Question: I want to get text from table in PDF file?

I cannot get cell in table. I was try to run example of Leadtools but it cannot auto detect cell.
> <URL>
Can you give me advice? Thanks all
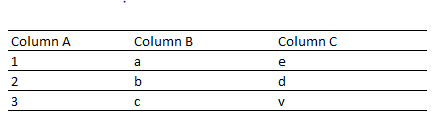
Answer: In tables similar to the image you posted, you should be able to find the cells using the IOcrPage.TableZoneManager.AutoDetectCells() method. This method is used in the OcrMultiEngineDemo project that's shipped with the current version of LEADTOOLS.
Here's how you can test it:
1. Run the OCR Multi-Engine Demo.
2. Select the OmniPage OCR Engine
3. Open the image or PDF file that contains the table.
4. Draw a zone around the table.
5. Choose "Update Zones..." from the OCR->Zones menu.
6. In the "Update Zones" dialog, click "Detect Cells" as shown in attached image.
<URL>
If this doesn't give you the result you're expecting, send the actual files you're testing with to support@leadtools.com and explain how you tested exactly.